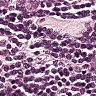
Metastatic tissue present: no